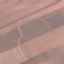
Land use / land cover: AnnualCrop